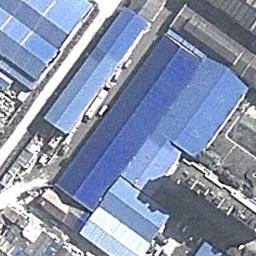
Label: industrial_area